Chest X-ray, AP view. Patient: 61 years old, sex M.
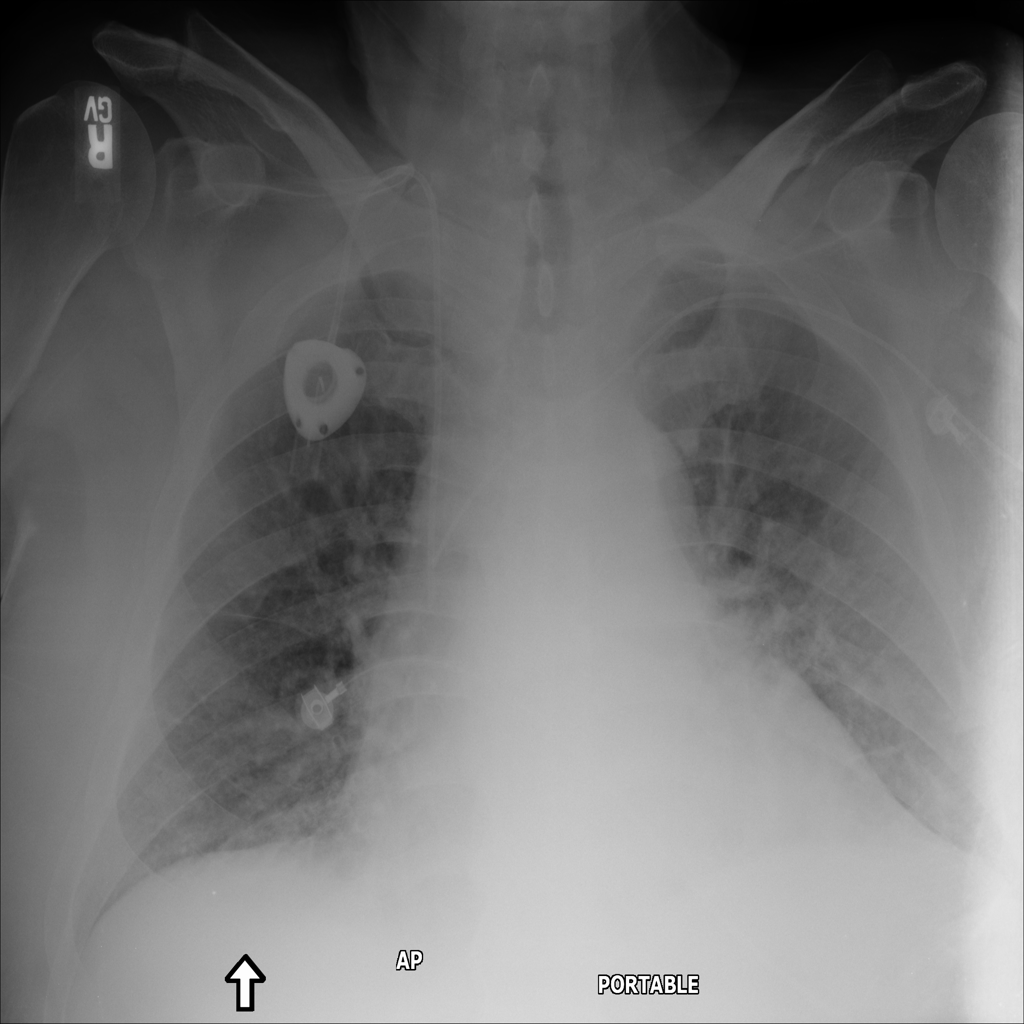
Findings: No Finding